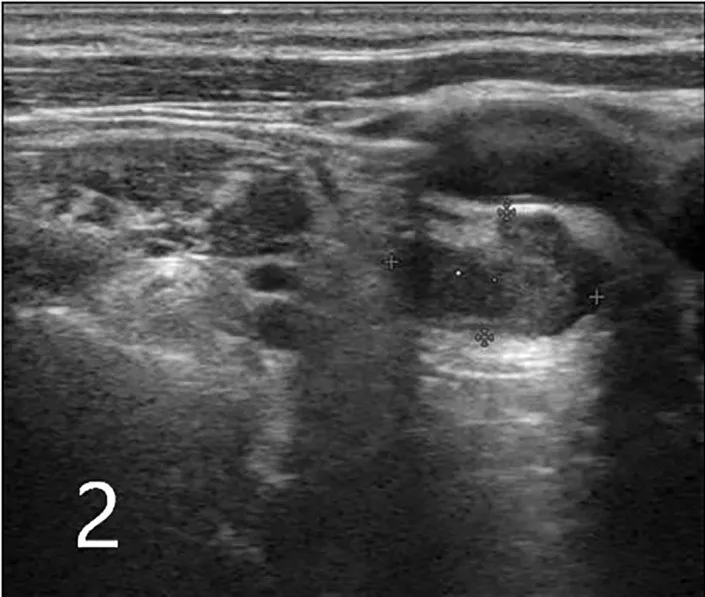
Ultrasound image of an enlarged inhomogeneous hypoechoic cervical lymph node with irregular morphology in level IV on the right side (indicated by arrows; plus sign indicates the measurement of lymph node size, which was 1.5 cm x 0.9 cm).
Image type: radiology (ultrasound)